Question: I would like to show the geozone in the registration account step as dropdown menu, just like the zone (region). But the value of the geozone is dependent to what customer choose in the zone (region).
## The Picture
In the process, I already did some modifications to the controller, view, including controller. Just like in the pic below :

The geozone field is Kotamadya/Kabupaten.
But when I choose the region Aceh, the geozone field is not refreshed.
## Error Message
I got error message like below :
'''
SyntaxError: Unexpected token <
OK
<br />
<b>Fatal error</b>: Call to a member function
getGeozonesByZoneId() on a non-object in <b>
/home/........../catalog/controller/account/register.php
</b> on line <b>513</b><br />
'''
## The Code
In ../controller/account/register.php, I added some modifications as below :
'''
public function zone() {
$json = array();
$this->load->model('localisation/zone');
$geozone_info = $this->model_localisation_zone->getZone($this->request->get['zone_id']);
if($geozone_info)
{
$this->load->model('localisation/geo_zone');
$json = array(
'country_id' => $geozone_info['country_id'],
'name' => $geozone_info['name'],
'code' => $geozone_info['code'],
'zone' => $geozone_info['zone_id'],
'geozone' => $this->model_localisation_geozone->getGeozonesByZoneId($this->request->get['zone_id']),
'status' => $geozone_info['status']
);
}
$this->response->setOutput(json_encode($json));
}
'''
line 513 is :
'''
'geozone' => $this->model_localisation_geozone->getGeozonesByZoneId($this->request->get['zone_id'])
'''
I don't know what's wrong with the getGeozonesByZoneId function, because I think I already write the function correctly in ../model/localisation/geo_zone.php as below :
'''
<?php
class ModelLocalisationGeozone extends Model {
public function getGeozone($zone_id) {
$query = $this->db->query("SELECT * FROM " . DB_PREFIX . "geo_zone WHERE geo_zone_id = '" . (int)$geo_zone_id . "'");
return $query->row;
}
public function getGeozonesByZoneId($zone_id) {
$geozone_data = $this->cache->get('geozone.' . (int)$zone_id);
if (!$geozone_data) {
$query = $this->db->query("SELECT * FROM " . DB_PREFIX . "zone_to_geo_zone WHERE zone_id = '" . (int)$zone_id . "'");
$geozone_data = $query->rows;
$this->cache->set('geozone.' . (int)$zone_id, $geozone_data);
}
return $geozone_data;
}
}
?>
'''
and I already added javascript to register.tpl in view as below :
'''
$('select[name='zone_id']').bind('change', function(event, first_time) {
$.ajax({
url: 'index.php?route=account/register/zone&zone_id=' + this.value,
dataType: 'json',
beforeSend: function() {
$('select[name='zone_id']').after('<span class="wait">&nbsp;<img src="catalog/view/theme/default/image/loading.gif" alt="" /></span>');
},
complete: function() {
$('.wait').remove();
},
success: function(json) {
var html = '<option value=""><?php echo $text_select; ?></option>';
var selected = false;
if (json['geozone'] && json['geozone'] != '') {
for (i = 0; i < json['geozone'].length; i++) {
html += '<option value="' + json['geozone'][i]['geo_zone_id'] + '"';
if (json['geozone'][i]['geo_zone_id'] == '<?php echo $geo_zone_id; ?>') {
html += ' selected="selected"';
selected = true;
}
html += '>' + json['geozone'][i]['name'] + '</option>';
}
} else {
html += '<option value="0" selected="selected"><?php echo $text_none; ?></option>';
}
$('select[name='geo_zone_id']').html(html);
if(typeof first_time === "undefined" && selected) {
$("#register_details_form").validate().element('#register_details_form select[name="geo_zone_id"]');
}
},
error: function(xhr, ajaxOptions, thrownError) {
alert(thrownError + "
" + xhr.statusText + "
" + xhr.responseText);
}
});
});
$('select[name='zone_id']').trigger('change', ['first_time']);
'''
anyone can help me to resolve this issue? or maybe have same experiences with me and willing to share your solutions to me?
thanks before in advance.
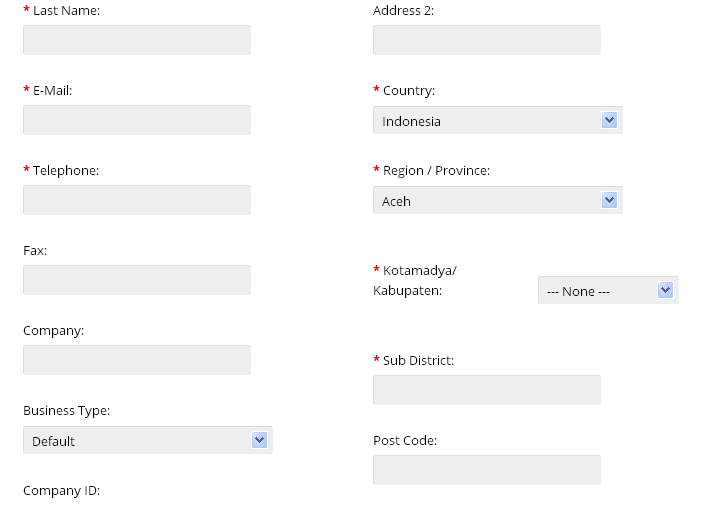
Answer: Use 'model_localisation_zone' (defined variable) instead of 'model_localisation_geozone' (not defined), or make sure the latter is defined.